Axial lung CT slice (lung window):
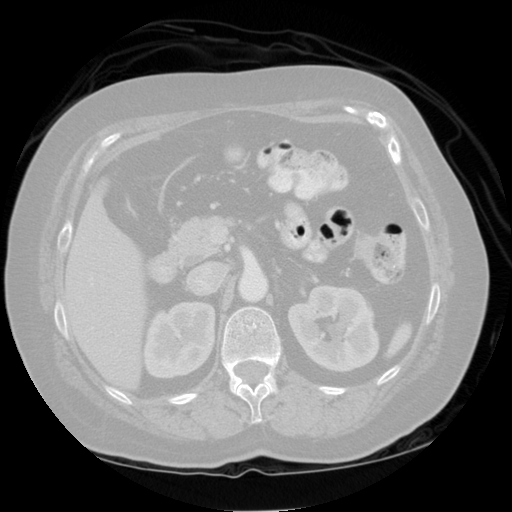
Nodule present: no